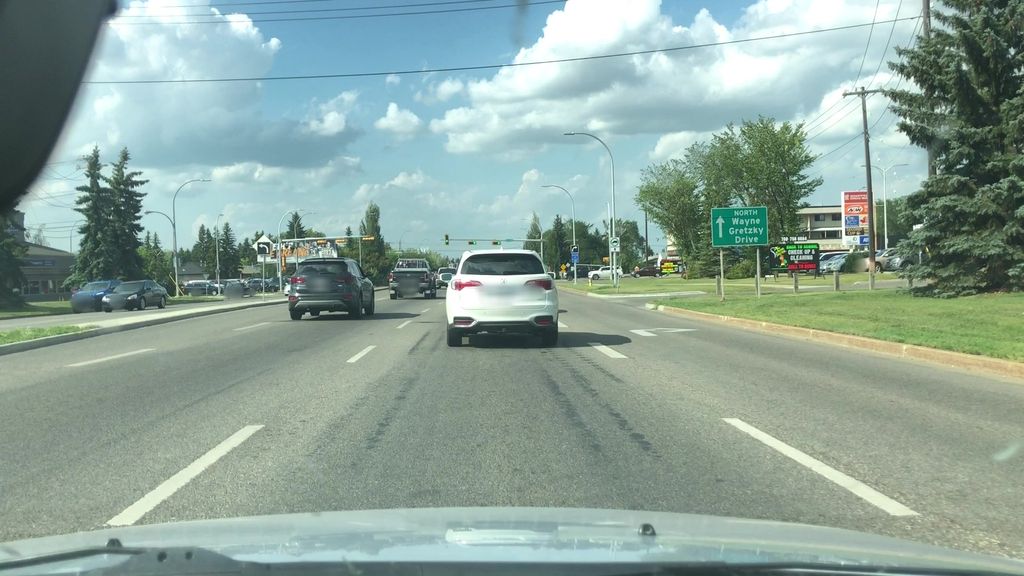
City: edmonton